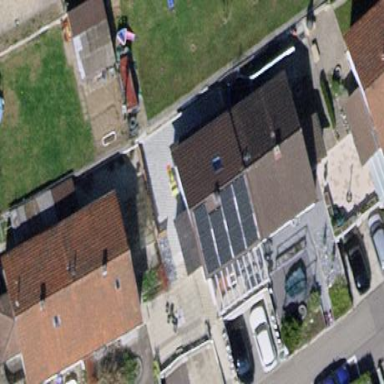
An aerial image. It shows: Semi-detached house with gabled roof.